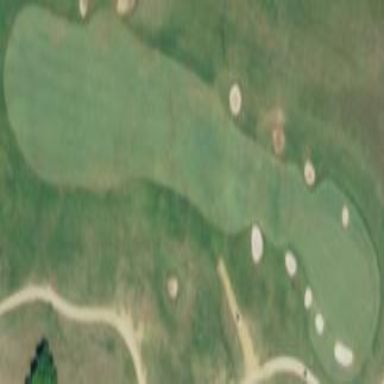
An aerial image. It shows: Golf fairway surrounded by grass.